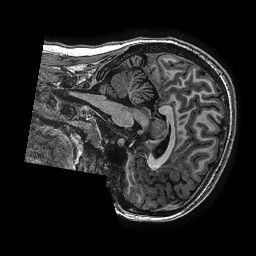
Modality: T1w
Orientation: sagittal
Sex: female
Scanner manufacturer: ge
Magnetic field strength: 3 T
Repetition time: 0.007644 s
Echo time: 0.003468 s